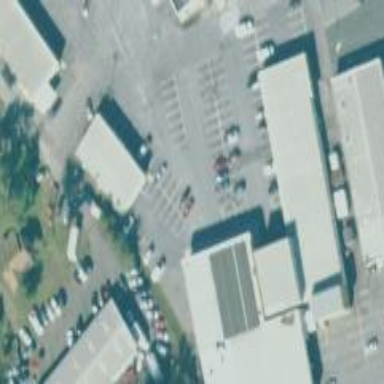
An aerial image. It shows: Building used as fitness center.